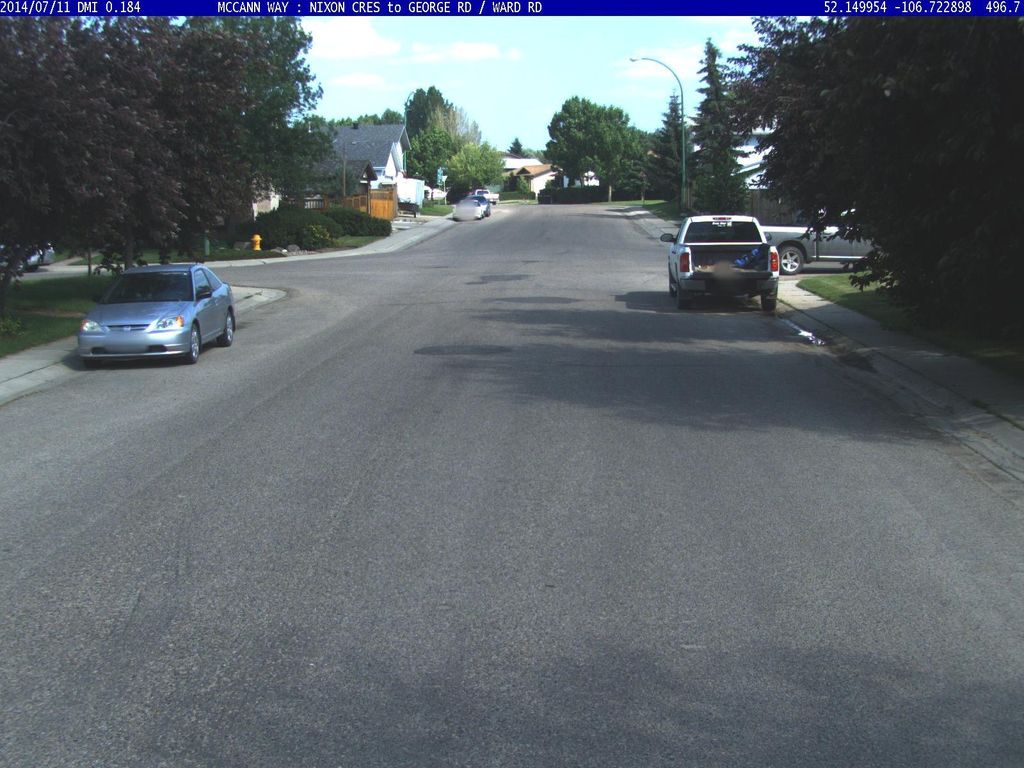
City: saskatoon